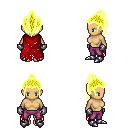
a pixel art fantasy rpg character, female body template, human, tanned skin, red tattered cape, magenta pants, gold long topknot hairstyle, metal gloves, metal boots, four views (front, back, left, right), 2x2 character sprite sheet, small pixel art, hard edges, no anti-aliasing